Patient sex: F
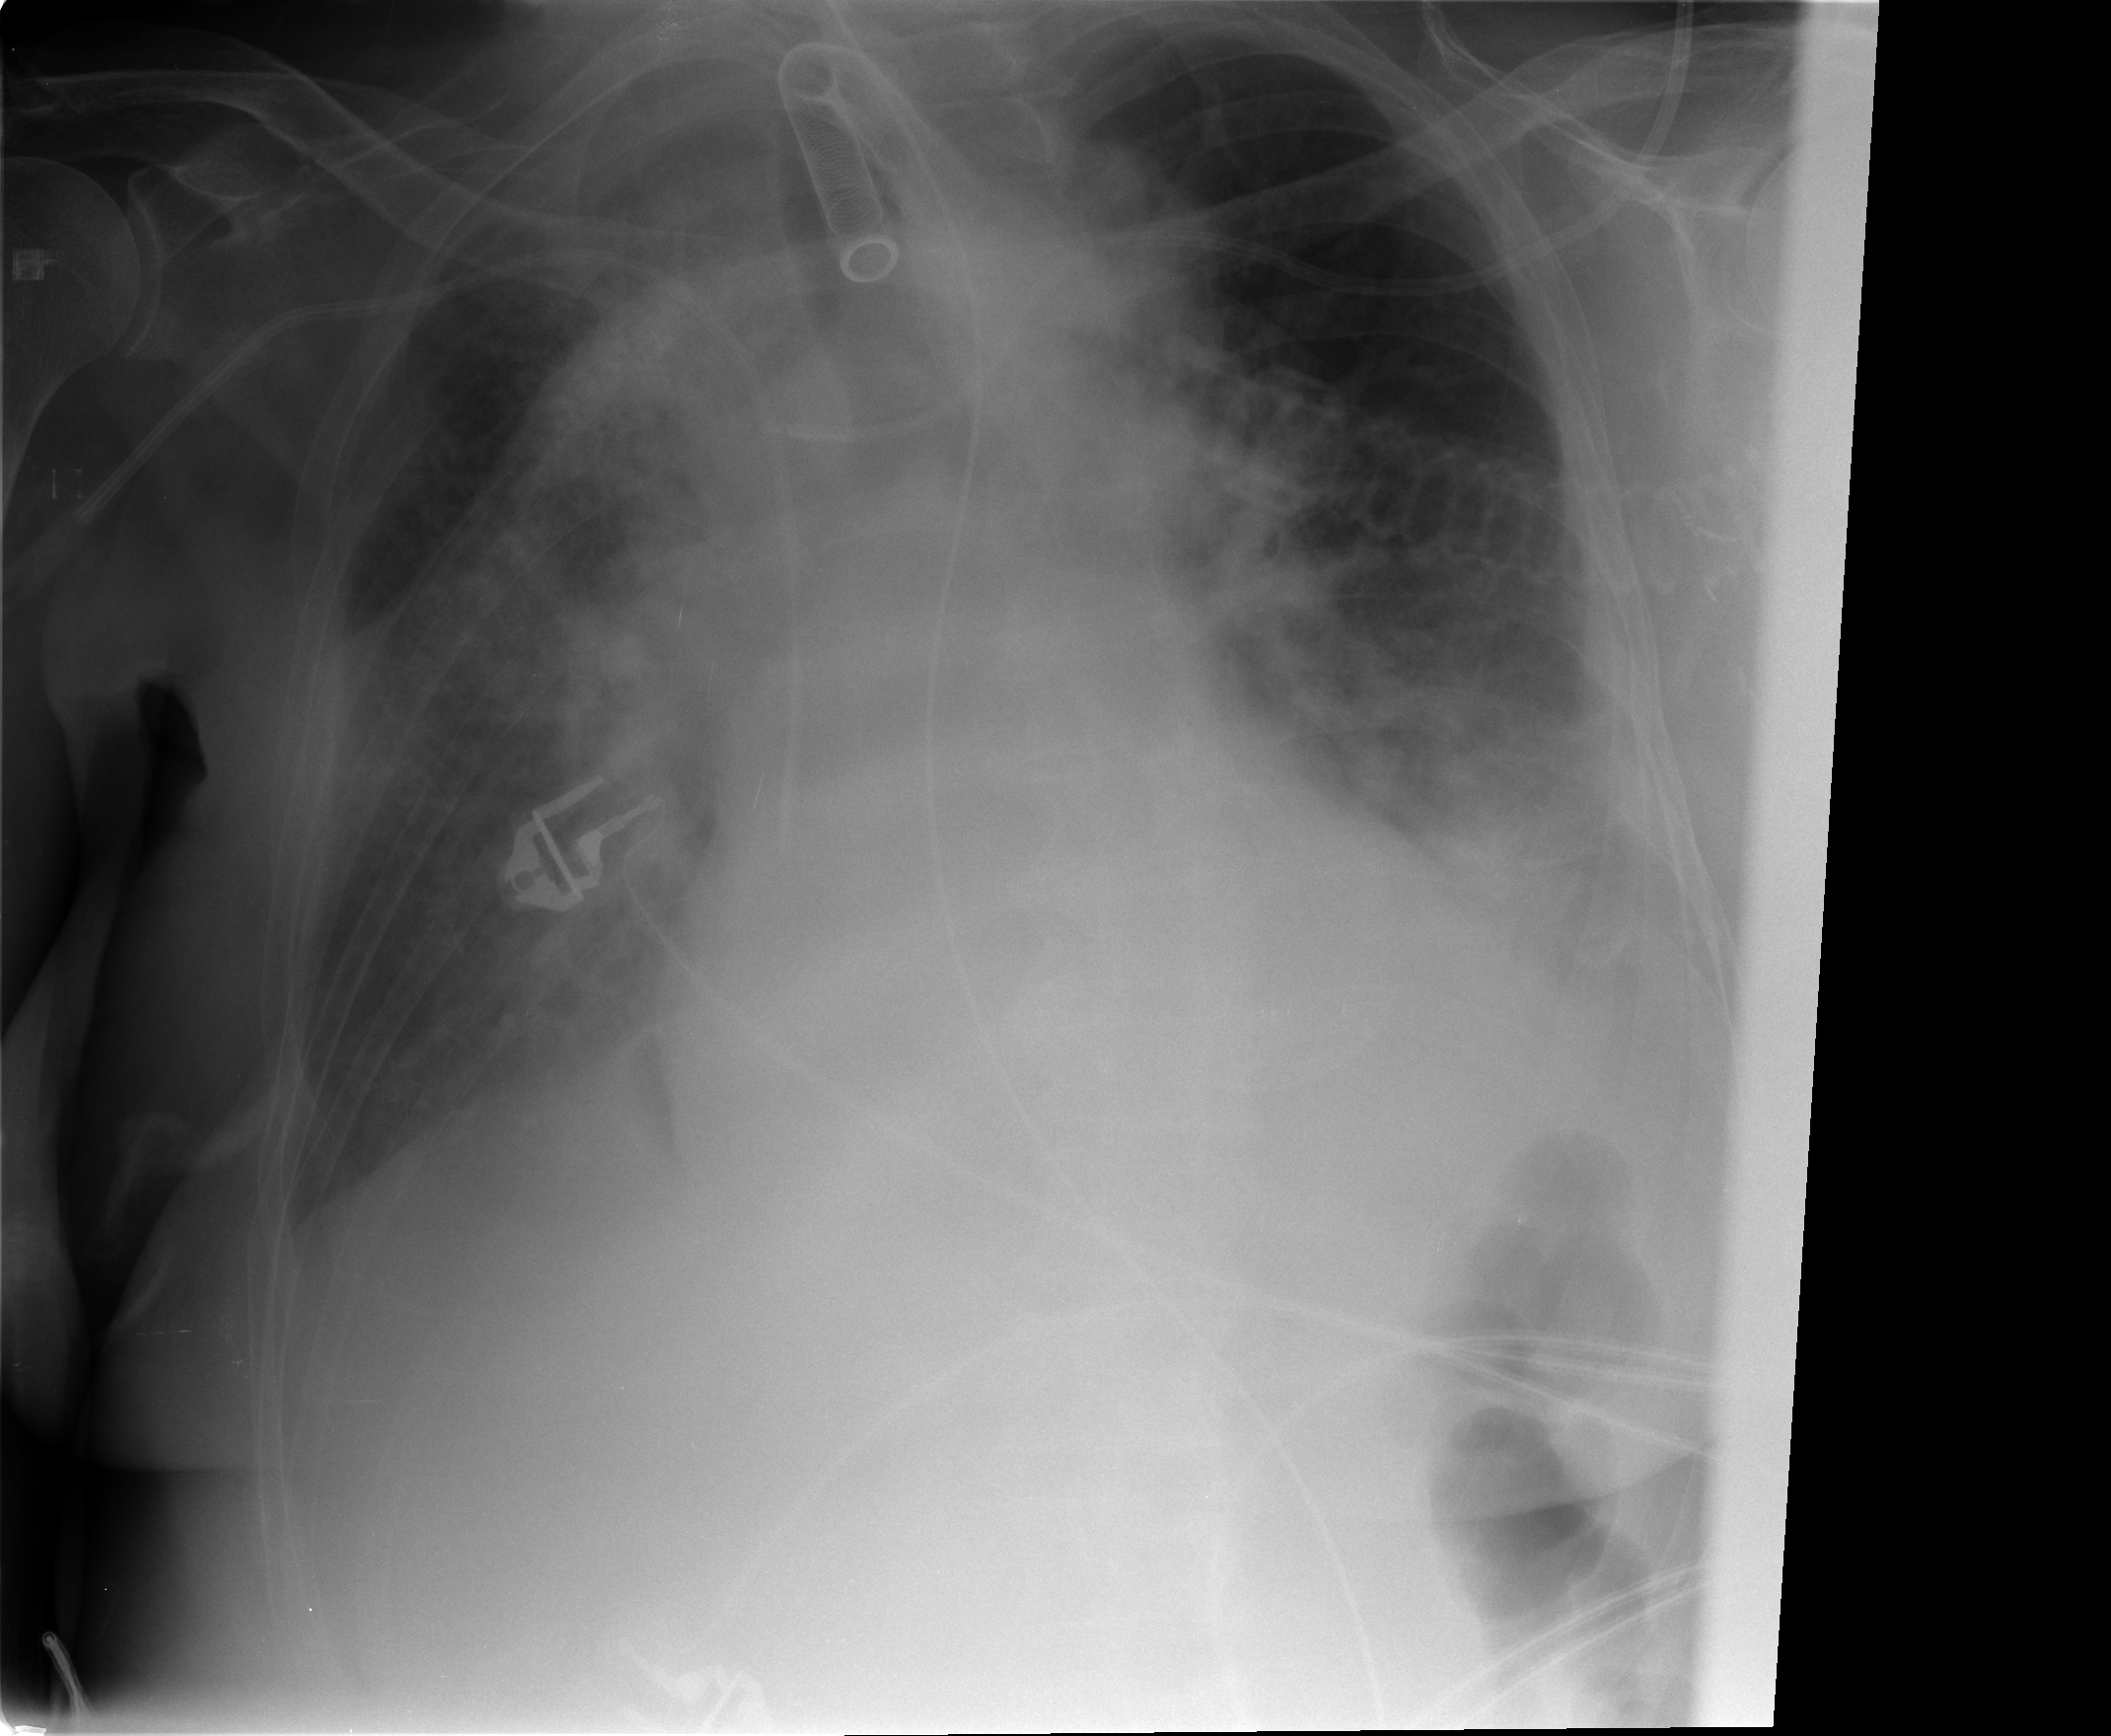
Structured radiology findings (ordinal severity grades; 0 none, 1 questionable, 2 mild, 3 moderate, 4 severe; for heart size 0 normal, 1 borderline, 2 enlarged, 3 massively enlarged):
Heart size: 2
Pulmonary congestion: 3
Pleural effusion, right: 2
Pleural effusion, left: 2
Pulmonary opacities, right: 2
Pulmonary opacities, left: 2
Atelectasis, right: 2
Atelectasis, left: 2